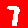
Digit: 7